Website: macys
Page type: delivery-shipping
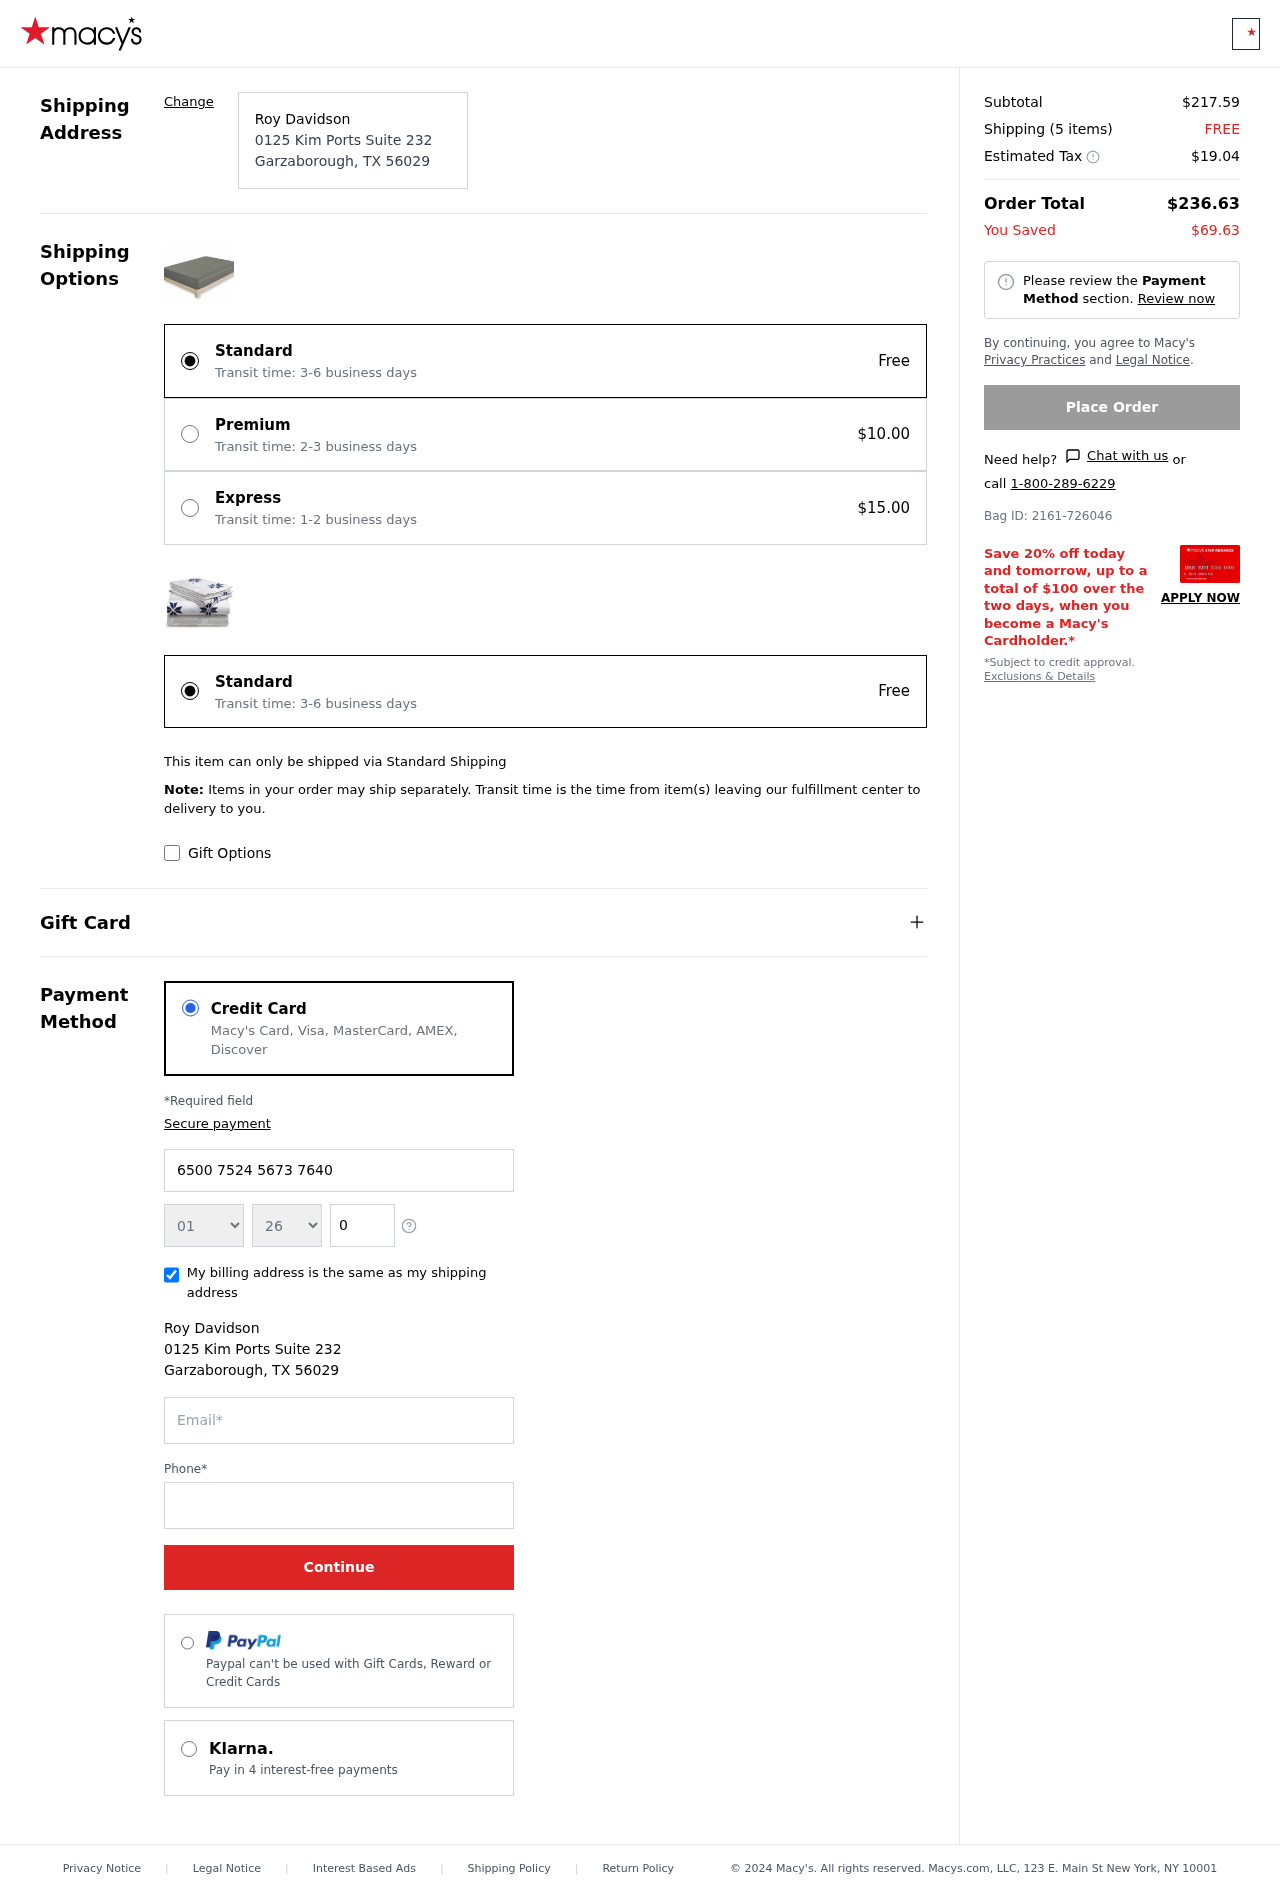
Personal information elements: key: PII_CARD_EXPIRY_MONTH
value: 01
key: PII_CARD_EXPIRY_YEAR
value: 26
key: PII_CITY
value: Garzaborough
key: PII_CITY_STATE_ZIP
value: Garzaborough, TX 56029
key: PII_FULLNAME
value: Roy Davidson
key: PII_POSTCODE
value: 56029
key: PII_STATE_ABBR
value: TX
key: PII_STREET
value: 0125 Kim Ports Suite 232
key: PII_CARD_NUMBER
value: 6500 7524 5673 7640
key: PII_CARD_CVV
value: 061
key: PII_EMAIL
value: rdavidson@hotmail.com
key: PII_PHONE
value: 7847604233
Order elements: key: ORDER_SUBTOTAL
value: $217.59
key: ORDER_NUM_ITEMS
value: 5
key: ORDER_SHIPPING_COST
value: FREE
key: ORDER_TAX
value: $19.04
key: ORDER_TOTAL
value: $236.63
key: ORDER_SAVINGS
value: $69.63
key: ORDER_BAG_ID
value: Bag ID: 2161-726046